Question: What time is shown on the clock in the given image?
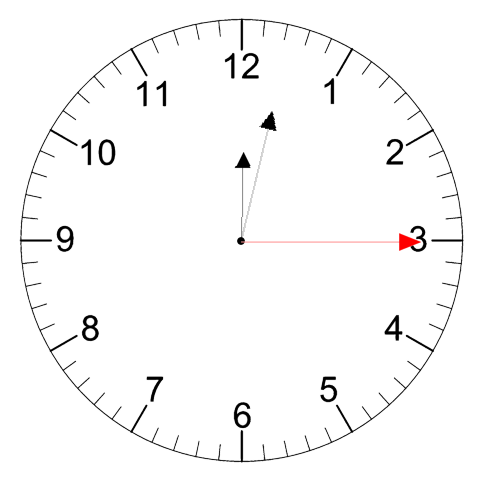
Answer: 12:02:15